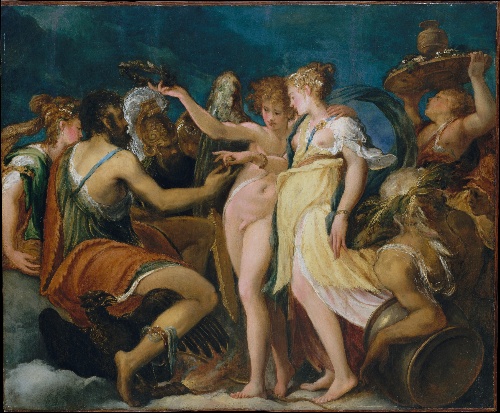
Title: The Marriage of Cupid and Psyche
Artist: Andrea Schiavone (Andrea Meldola)
Artist bio: Italian, Zadar (Zara) ca. 1510?–1563 Venice
Date: ca. 1540
Object type: Painting
Classification: Paintings
Medium: Oil on wood, transferred to Masonite
Dimensions: Overall, with corners made up, 51 1/2 x 61 7/8 in. (130.8 x 157.2 cm); painted surface 50 1/2 x 61 1/2 in. (128.3 x 156.2 cm)
Department: European Paintings
Credit line: Purchase, Gift of Mary V. T. Eberstadt, by exchange, 1972
Accession year: 1973
Repository: Metropolitan Museum of Art, New York, NY
Tags: Men|Women|Cupid|Psyche|Male Nudes|Female Nudes